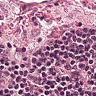
Metastatic tissue present: no